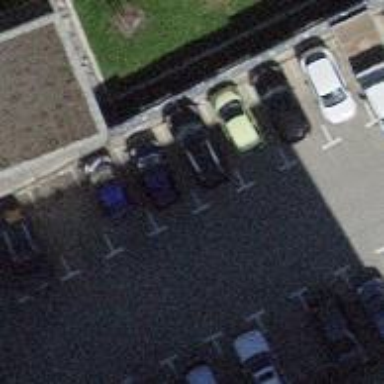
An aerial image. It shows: Parking area with surface.